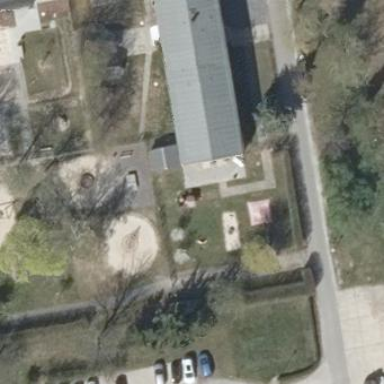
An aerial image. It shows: Community center building.